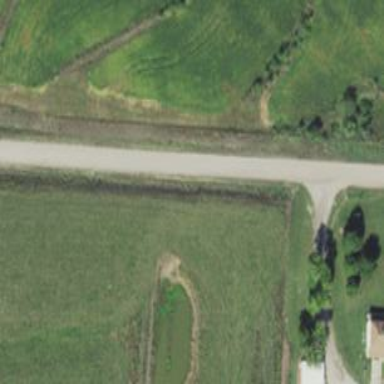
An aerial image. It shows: Secondary road.